Question: So I'm trying to get the ID of the photo that a button is attached to (underneath) but am having some trouble.
I'm dynamically inserting using JavaScript innerHTML and it all works fine: Here's my code for creating the images as well as buttons and descriptions etc.
'''
for (var i = 0; i < photos.length; i++) {
htmlStr += '<div class="images"> <figure> <a href="' + photos[i].largeURL +
'" data-lightbox="watches" data-title=' + photos[i].description + '><img src=' + photos[i].thumbnail + ' ' +
'alt="Photo" width=150 height=150></a><figcaption>' + photos[i].description
+ "<br> total likes " + photos[i].likes + "<div id='btnDelete'><input type='button' onclick ='unlikePhoto(photos.id)'value='Like' id='btnDeleteID'></div>" + ' </figcaption></figure></div>'
//console.log(htmlStr);
}
'''
The HTML:
'''
<div class="imagesArea" id="imageArea">
<div class="images">
</div>
<div class="images">
</div>
'''
What I'm having trouble figuring out is for each image dynamically inserted, how can I make the button press grab the id that is defined when creating the image dynamically? or even description etc.
edit: Image:
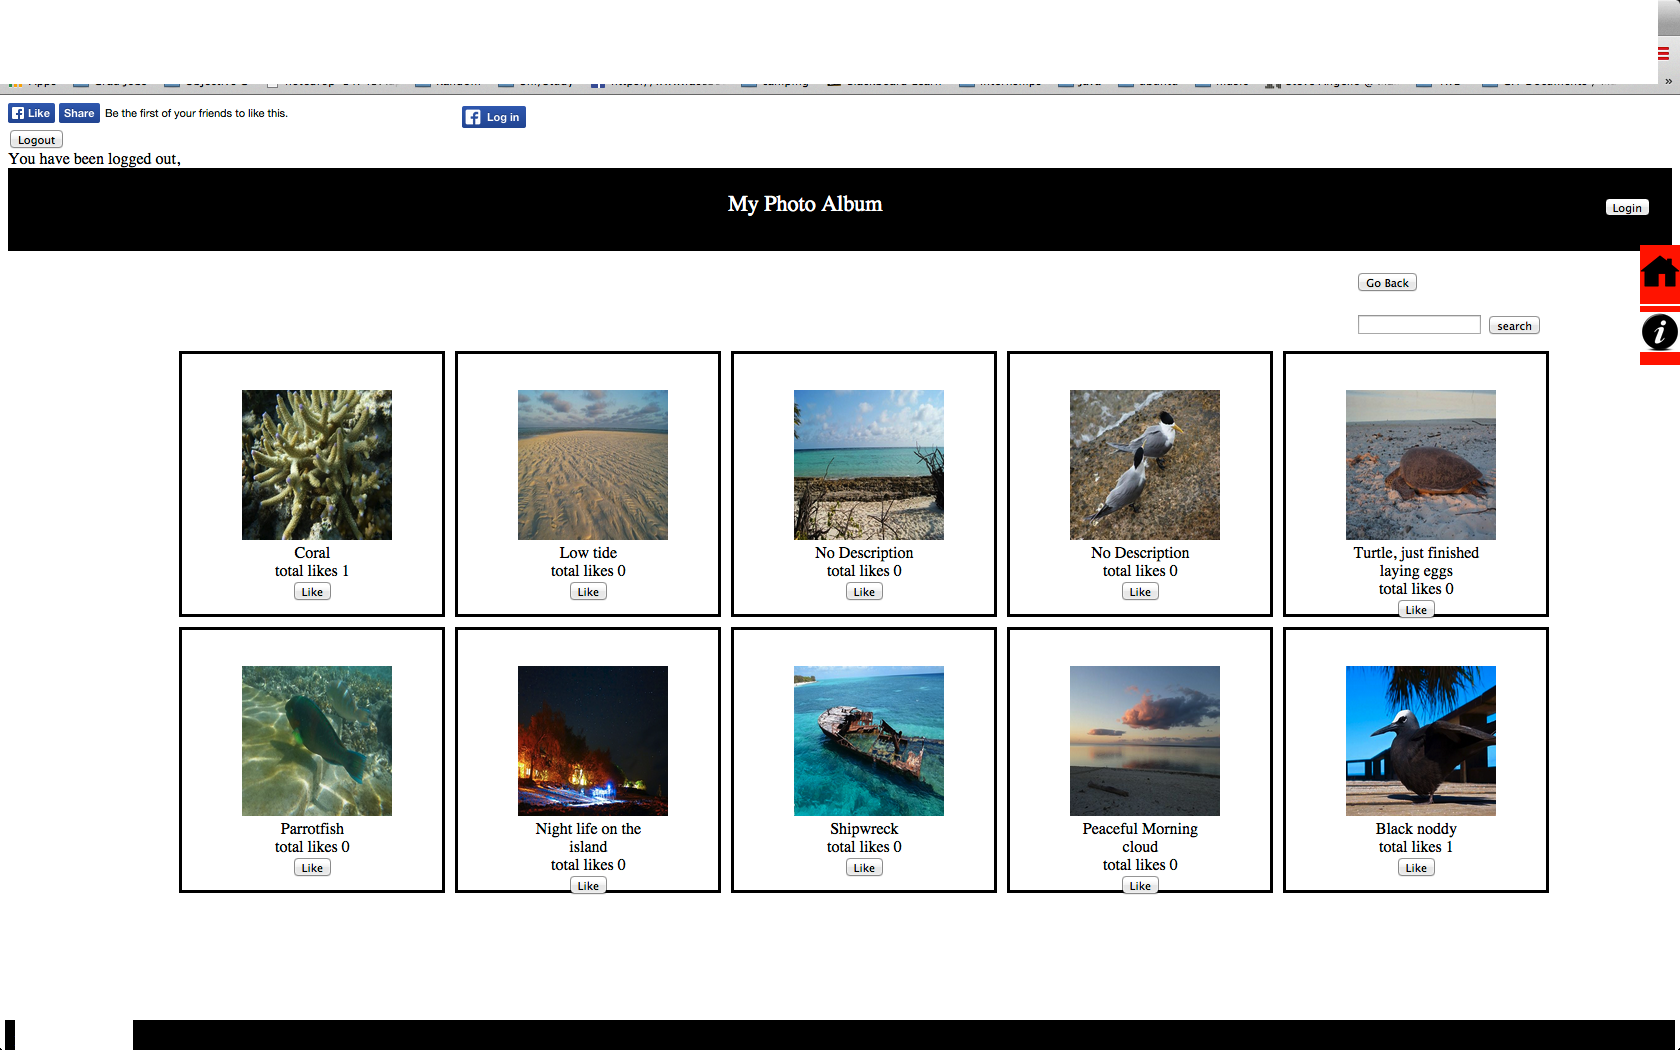
Answer: Change you loop to something like this where you assign an ID to each image
'''
for (var i = 0; i < photos.length; i++) {
htmlStr += '<div class="images"> <figure> <a href="' + photos[i].largeURL +
'" data-lightbox="watches" data-title=' + photos[i].description + '><img src=' + photos[i].thumbnail + ' ' +
'alt="Photo" id=' + photos[i].id + ' width=150 height=150></a><figcaption>' + photos[i].description + "<br> total likes " + photos[i].likes + "<div class='btnDelete'><input type='button' value='Like' class='btnDeleteID'></div>" + ' </figcaption></figure></div>';
//console.log(htmlStr);
}
'''
Remove onclick (it is bad practise to use it) and make it like this
'''
$(document).on('click', '.btnDeleteID', function() {
var photoID = $(this).closest(".images").find("img").attr("id");
unlikePhoto(photoID);
});
'''